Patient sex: M
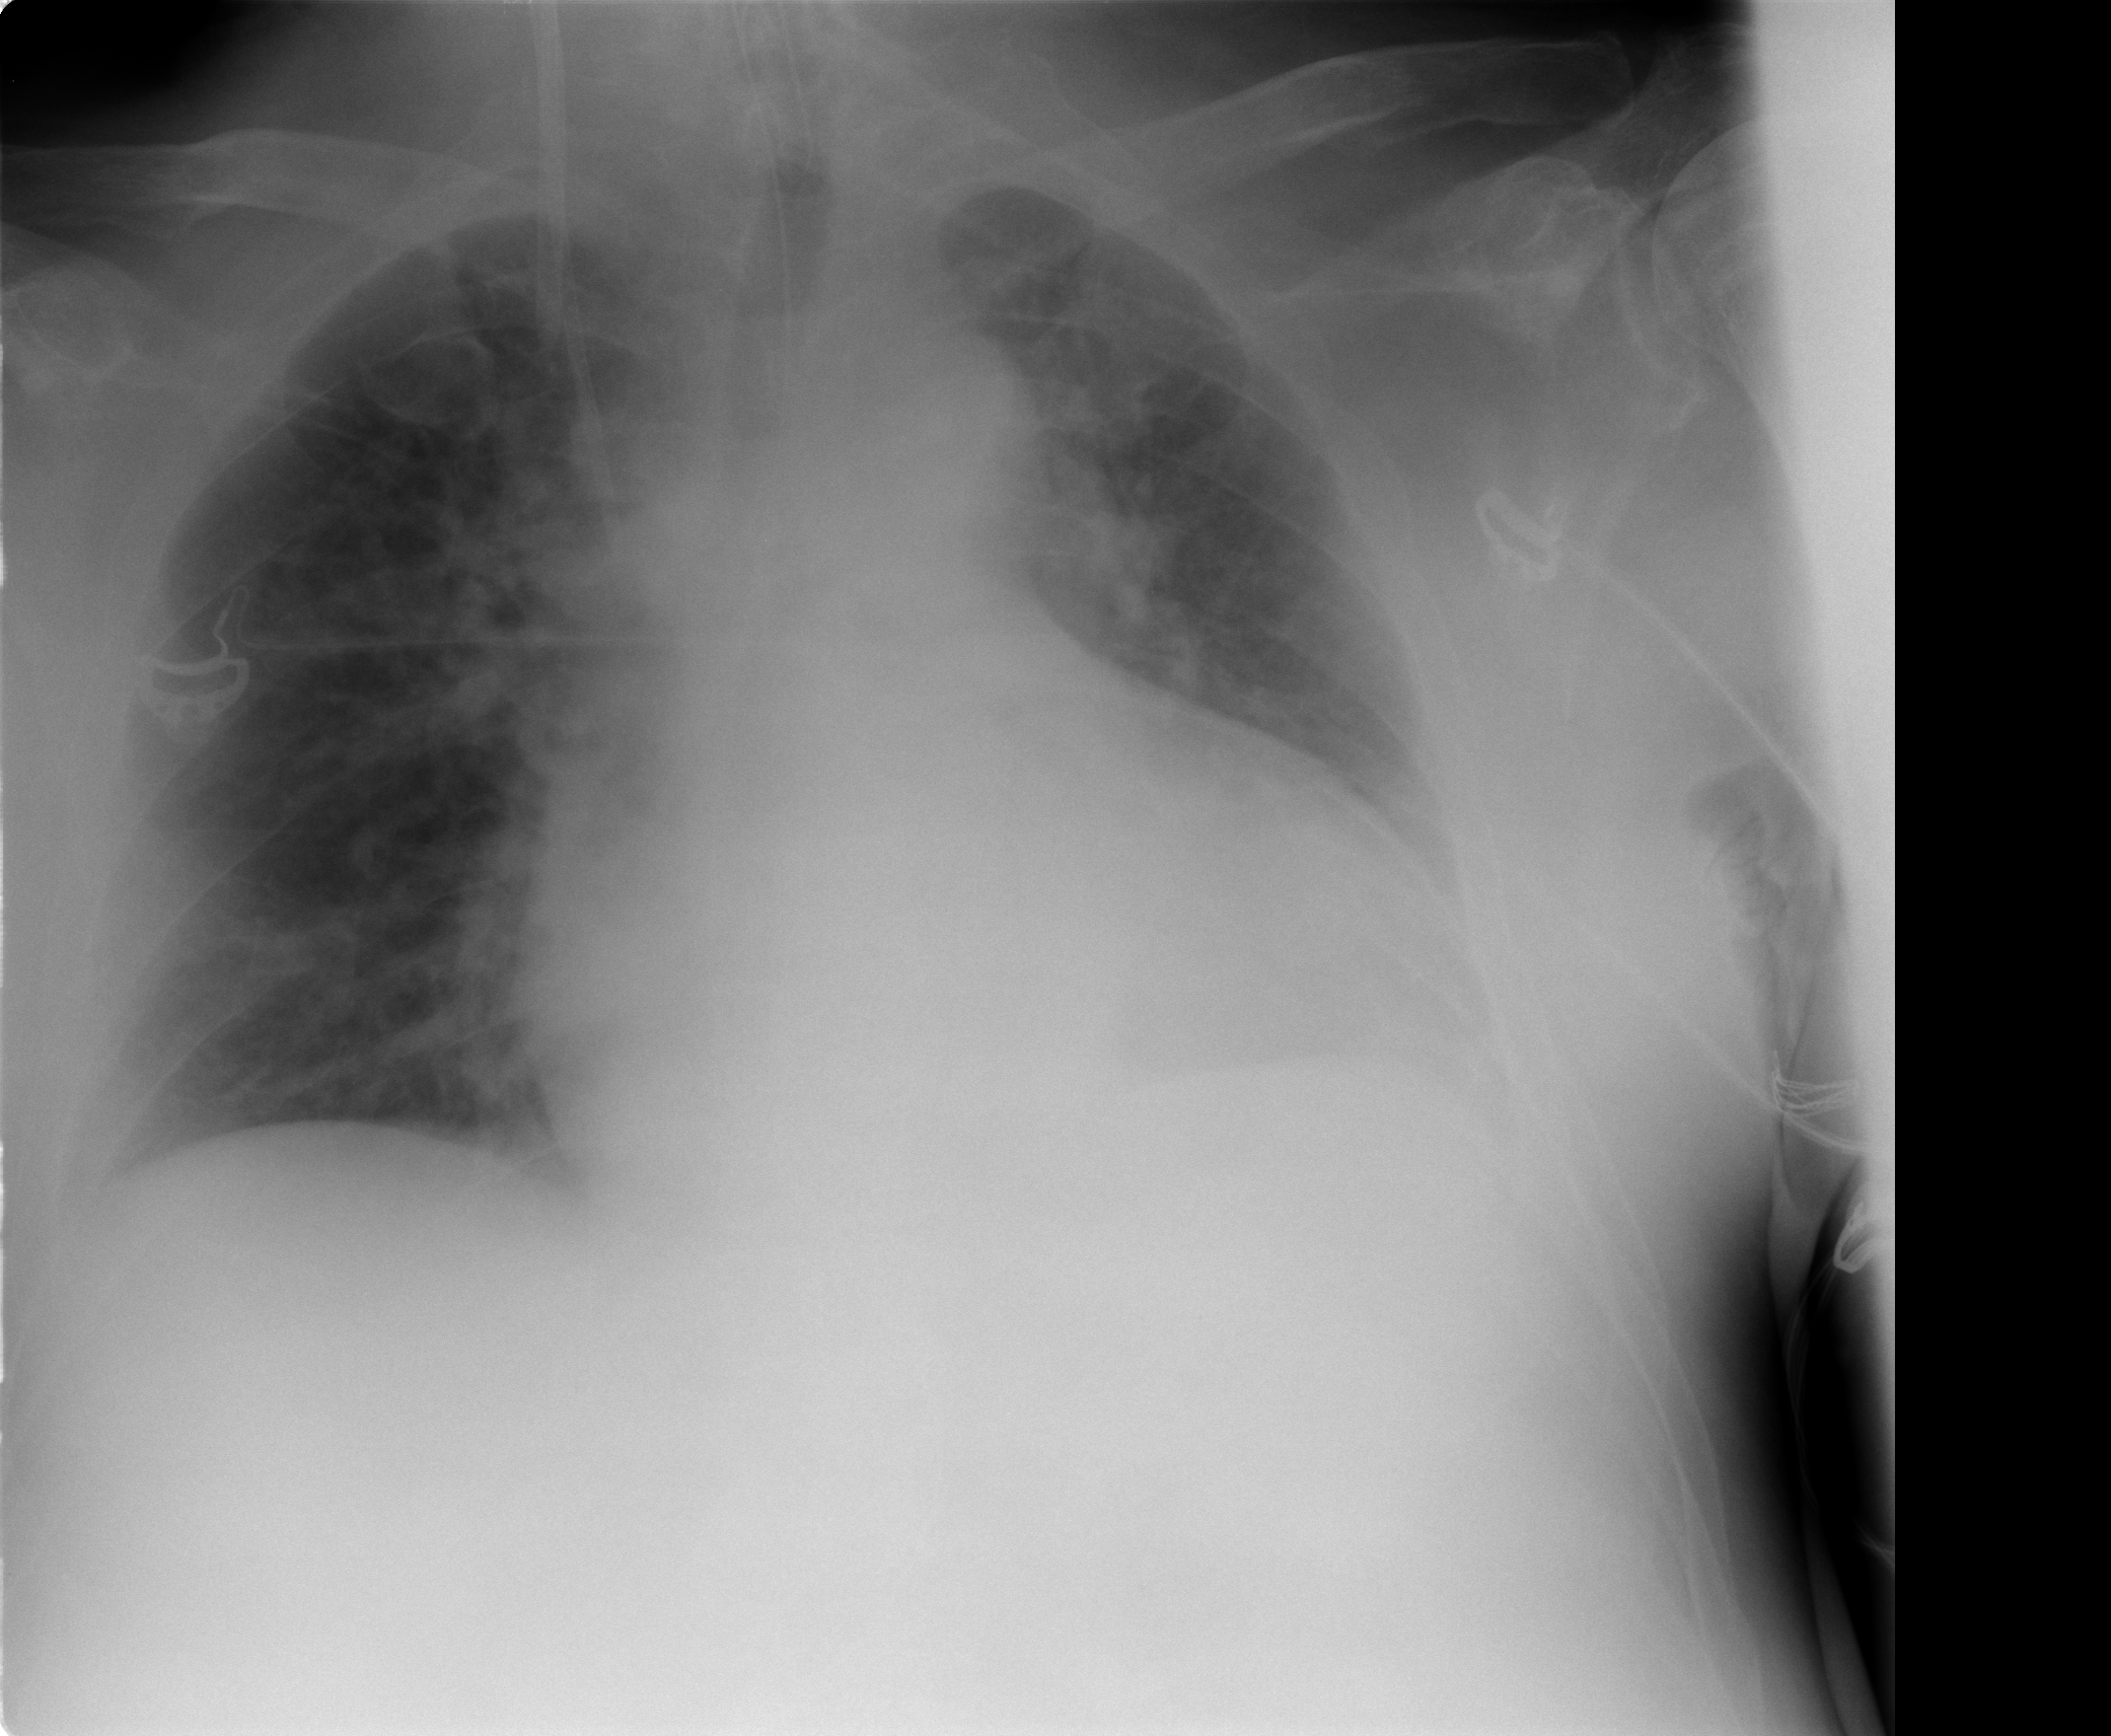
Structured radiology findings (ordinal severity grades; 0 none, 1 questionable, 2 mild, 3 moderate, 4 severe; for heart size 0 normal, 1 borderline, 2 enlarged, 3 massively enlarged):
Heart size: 2
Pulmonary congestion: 2
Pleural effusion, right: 0
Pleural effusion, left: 0
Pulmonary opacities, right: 0
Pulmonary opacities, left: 0
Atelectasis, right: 0
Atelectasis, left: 0